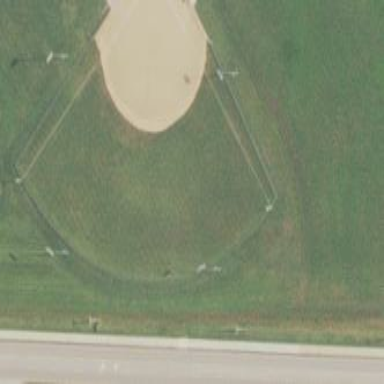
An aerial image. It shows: Softball pitch for leisure and sport activities.